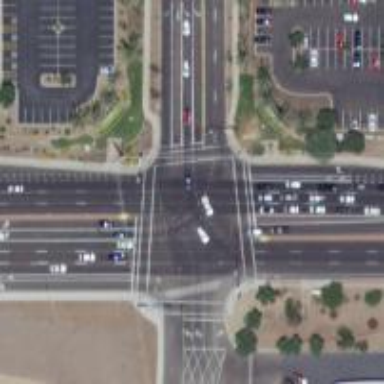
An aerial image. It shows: Solid stop line on the road.